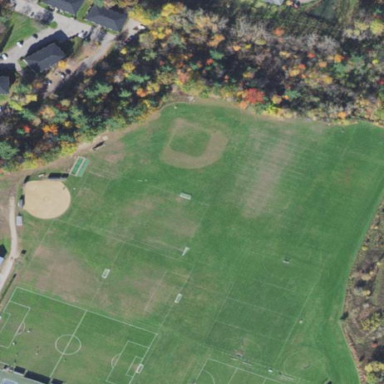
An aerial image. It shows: Softball pitch for leisure and sport activities.